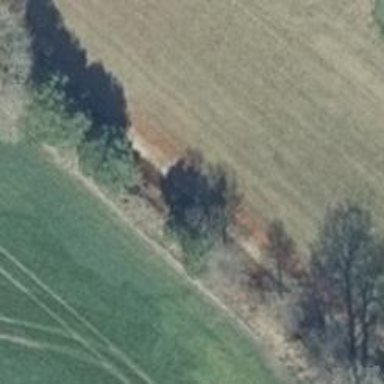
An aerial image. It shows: Row of deciduous broadleaved trees.